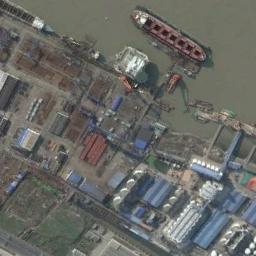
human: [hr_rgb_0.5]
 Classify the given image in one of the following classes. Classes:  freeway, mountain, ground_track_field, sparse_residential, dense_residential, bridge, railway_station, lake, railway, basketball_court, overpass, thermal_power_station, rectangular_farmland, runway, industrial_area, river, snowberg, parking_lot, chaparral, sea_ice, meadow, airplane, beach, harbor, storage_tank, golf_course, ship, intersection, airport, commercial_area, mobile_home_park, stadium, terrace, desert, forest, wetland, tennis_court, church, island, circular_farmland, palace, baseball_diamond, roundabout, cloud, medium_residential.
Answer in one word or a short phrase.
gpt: ship